Field crop: maize
Growth stage: 2
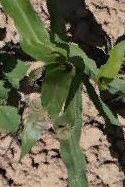
Species: maize